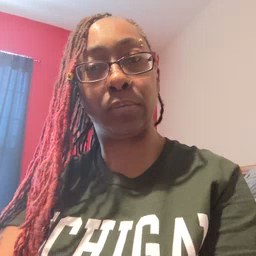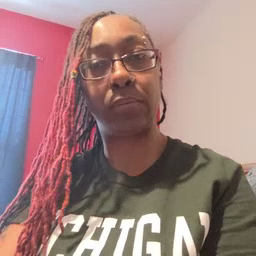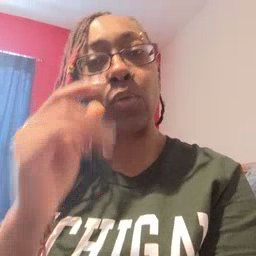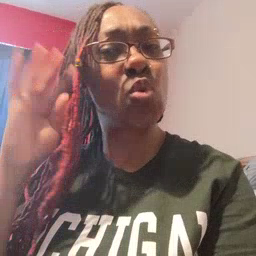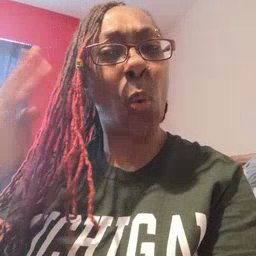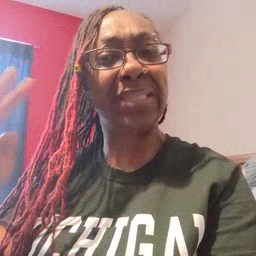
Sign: noisy